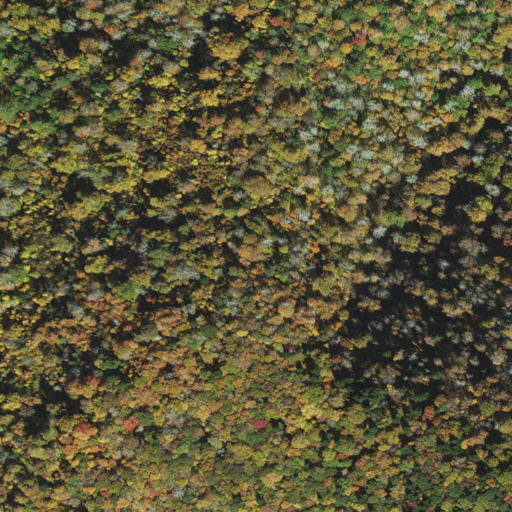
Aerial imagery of ridge(s) in North Carolina named Maggot Ridge containing mixed forest, deciduous forest, and evergreen forest